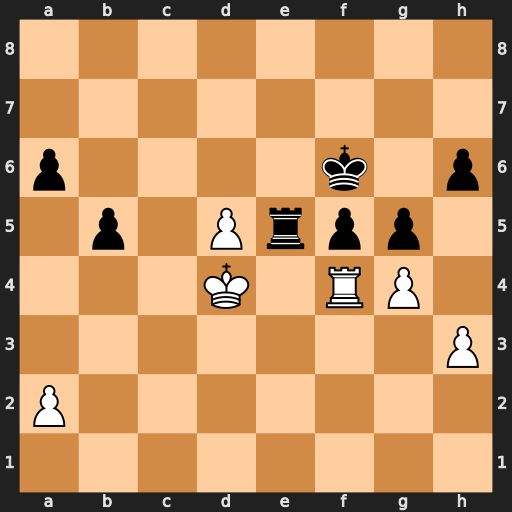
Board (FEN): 8/8/p4k1p/1p1Prpp1/3K1RP1/7P/P7/8
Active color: w
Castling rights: -
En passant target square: -
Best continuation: Rxf5+ Rxf5 gxf5 Kxf5 Kc5